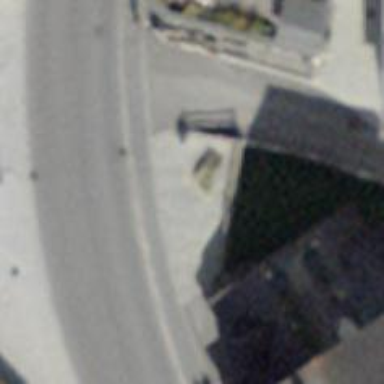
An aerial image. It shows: Fountain.